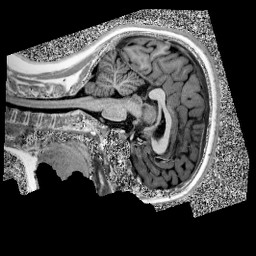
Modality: UNIT1
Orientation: sagittal
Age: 11
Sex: female
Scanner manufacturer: siemens
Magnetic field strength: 3 T
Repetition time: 4 s
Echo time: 0.00303 s